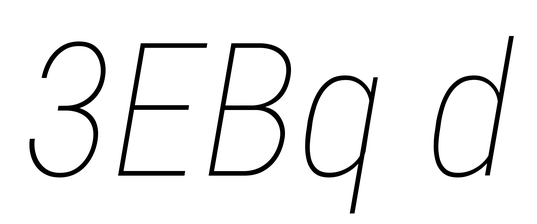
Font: Roboto-Italic_Condensed_Thin_Italic